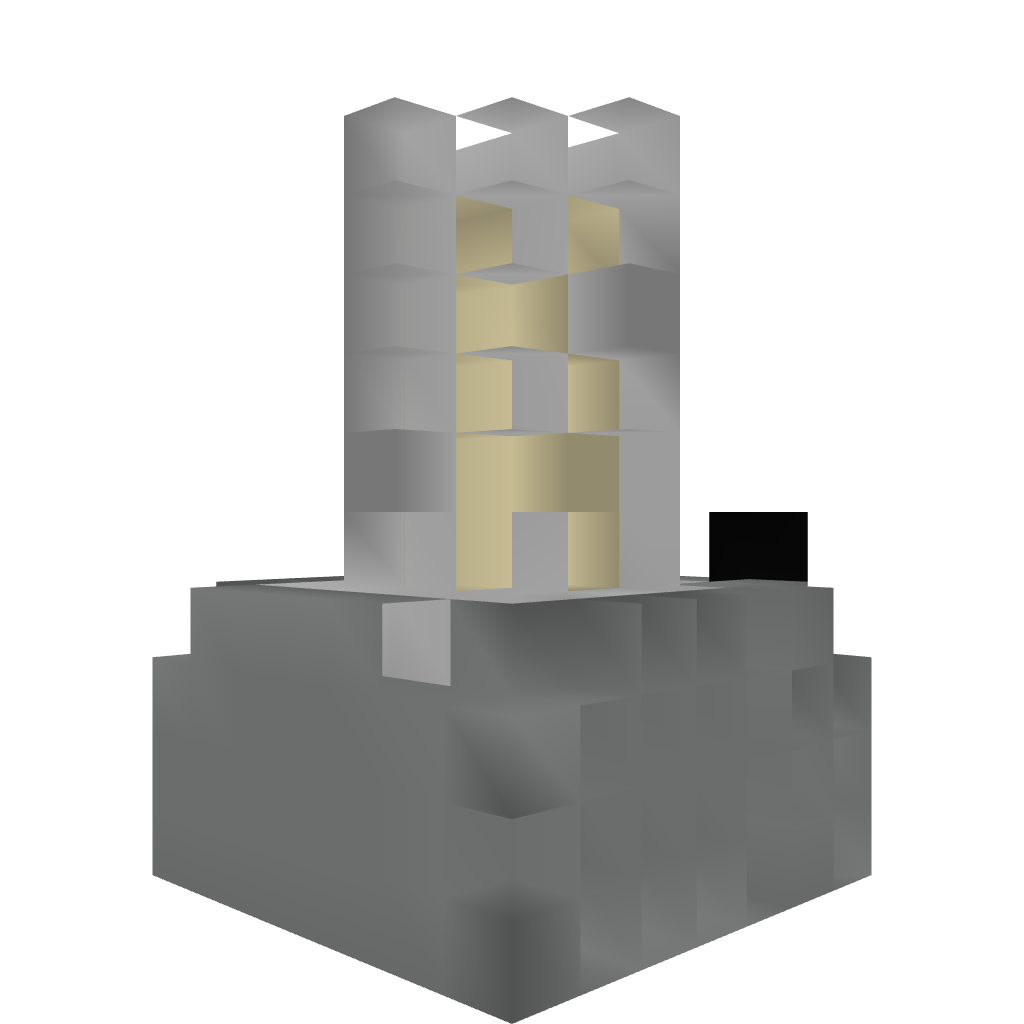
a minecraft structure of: Chafariz/Fonte Pistomática - Piston Fountain